Question: I have used Foundation 4 with Custom Forms before and they work great. With Foundation 5 however I am unable to understand how to use them. Need help!
Going to the URL: <URL> it gives strange guide on using it which I am not able to understand.

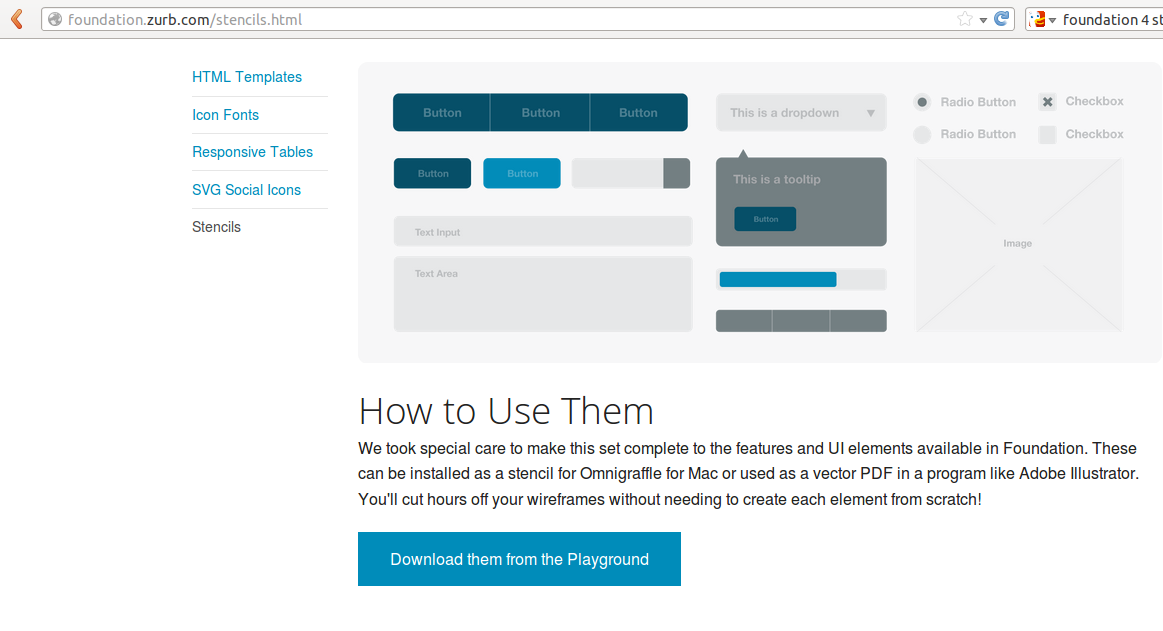
Answer: As you can see at
<URL>
'''
@import "foundation/components/sections";
@import "foundation/components/custom-forms";
'''
have both been removed from the foundation framework. If you are looking to continue using custom forms as defined in Foundation 4 and as described in their official documentation
<URL>
Then you should probably switch back to Foundation 4.
As an alternative, you could always use CSS3 and pseudo elements to style the checkboxes and or radio buttons without having to use a javascript plugin to do it.